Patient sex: F
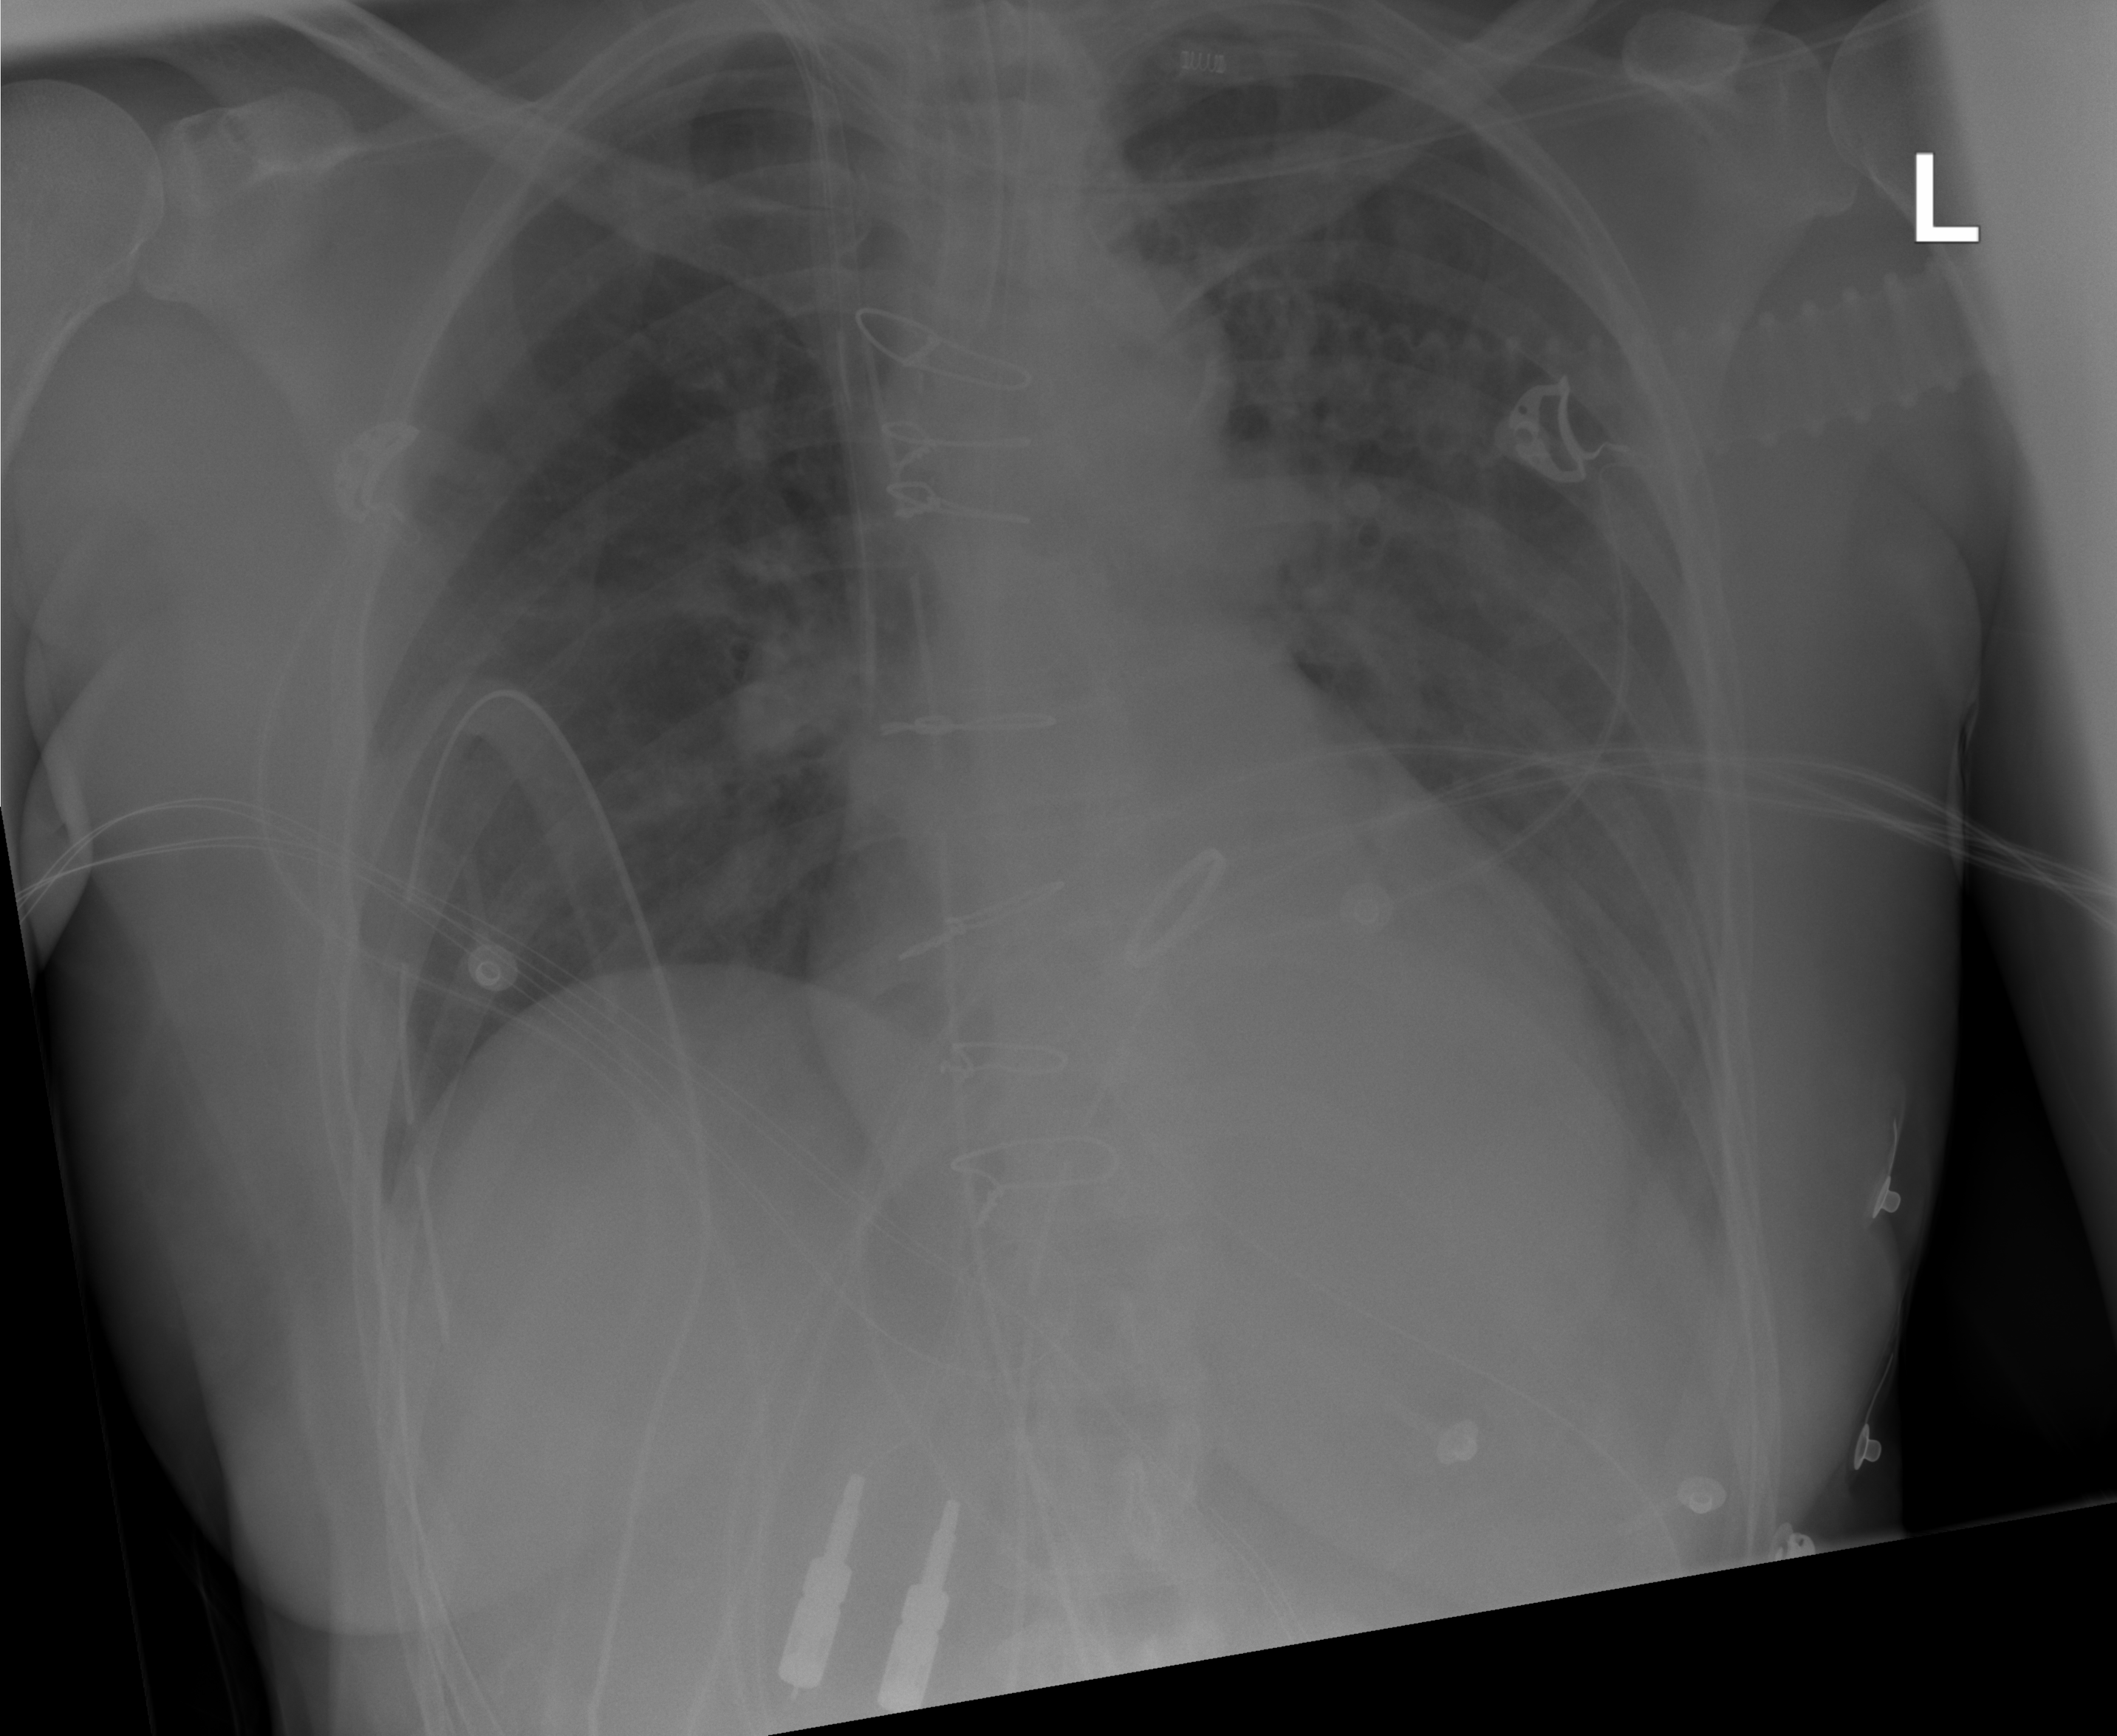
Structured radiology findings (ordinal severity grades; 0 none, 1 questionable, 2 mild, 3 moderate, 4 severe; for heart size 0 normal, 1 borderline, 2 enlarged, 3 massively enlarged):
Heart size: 0
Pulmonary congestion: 0
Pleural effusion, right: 0
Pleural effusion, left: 2
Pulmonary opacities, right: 0
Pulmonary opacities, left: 1
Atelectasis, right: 0
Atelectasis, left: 0